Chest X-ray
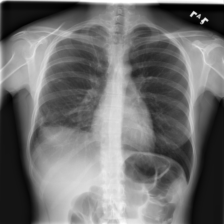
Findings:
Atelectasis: negative
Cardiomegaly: negative
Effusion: negative
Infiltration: positive
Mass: negative
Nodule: negative
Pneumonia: negative
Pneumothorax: negative
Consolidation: negative
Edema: negative
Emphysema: negative
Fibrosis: negative
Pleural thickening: negative
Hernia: negative